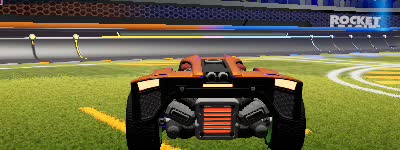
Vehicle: breakout